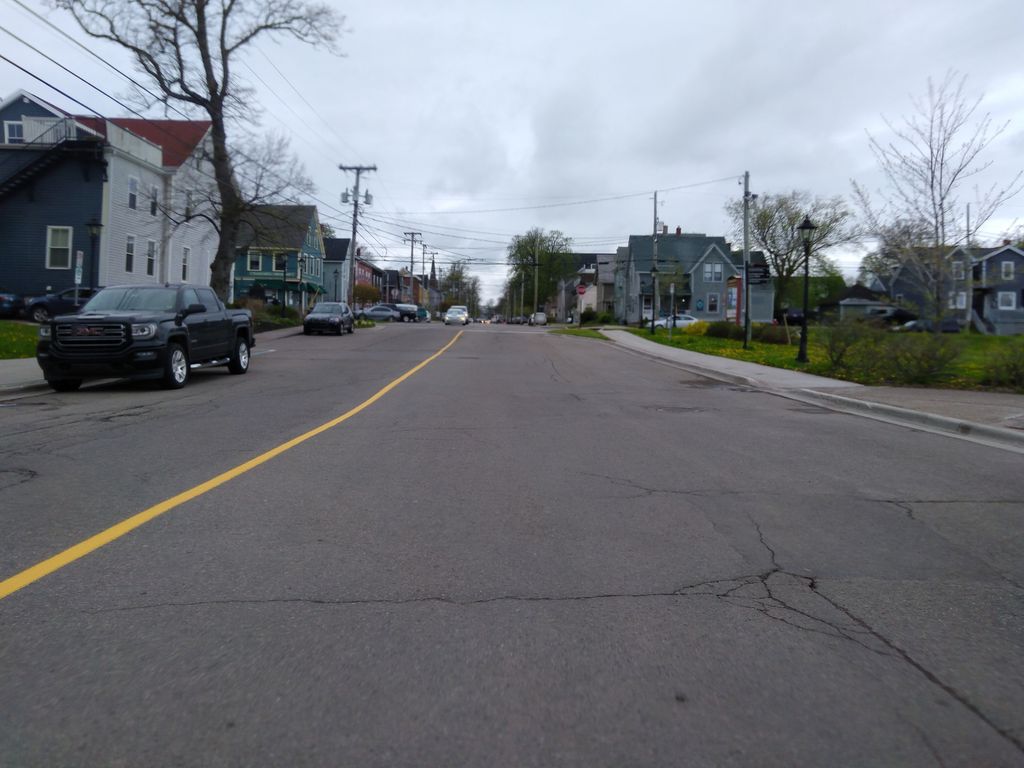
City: charlottetown